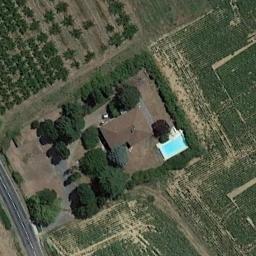
Label: residential